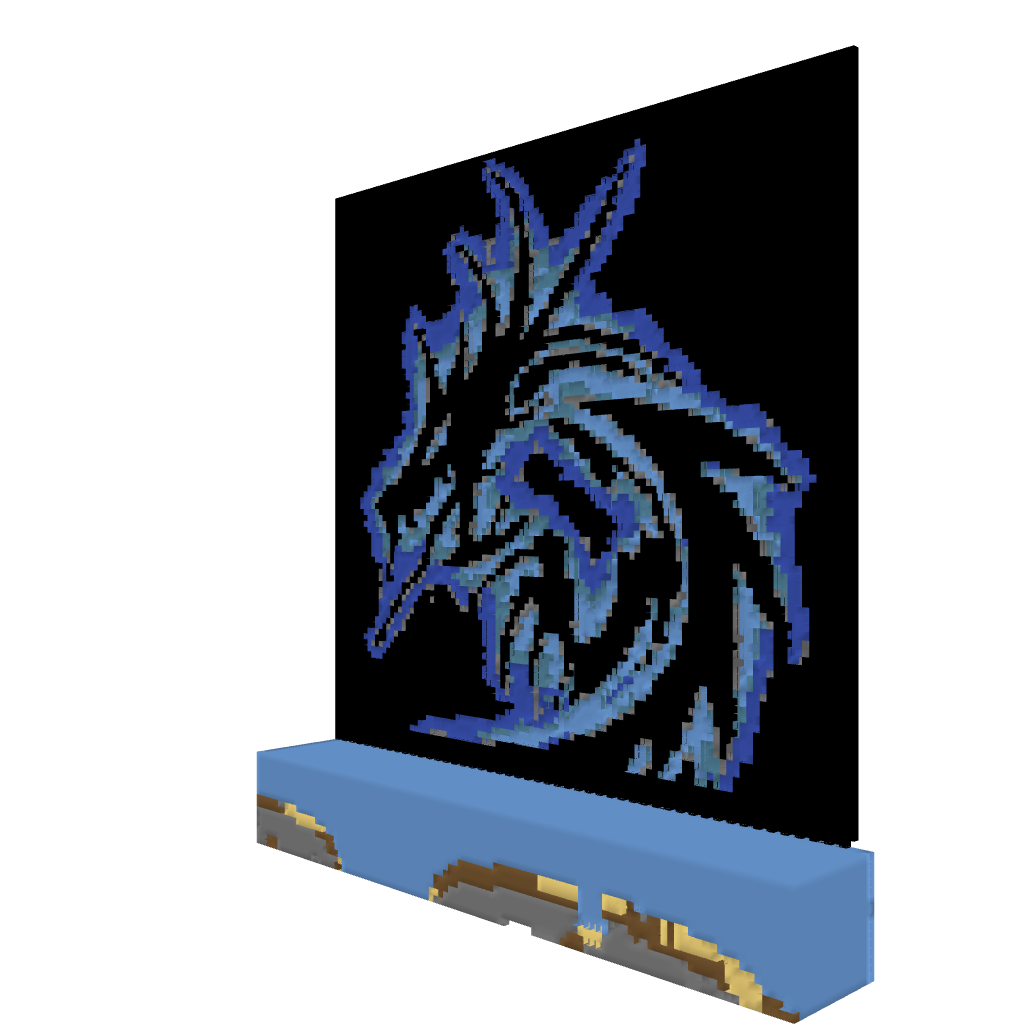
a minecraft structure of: Blue Dragon pixel high quality